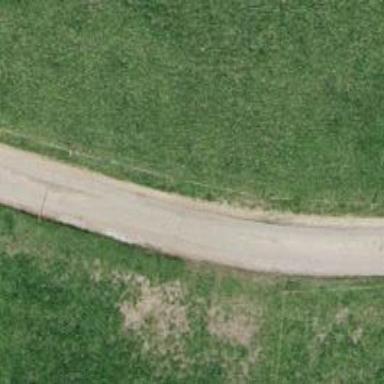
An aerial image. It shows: Unclassified road.